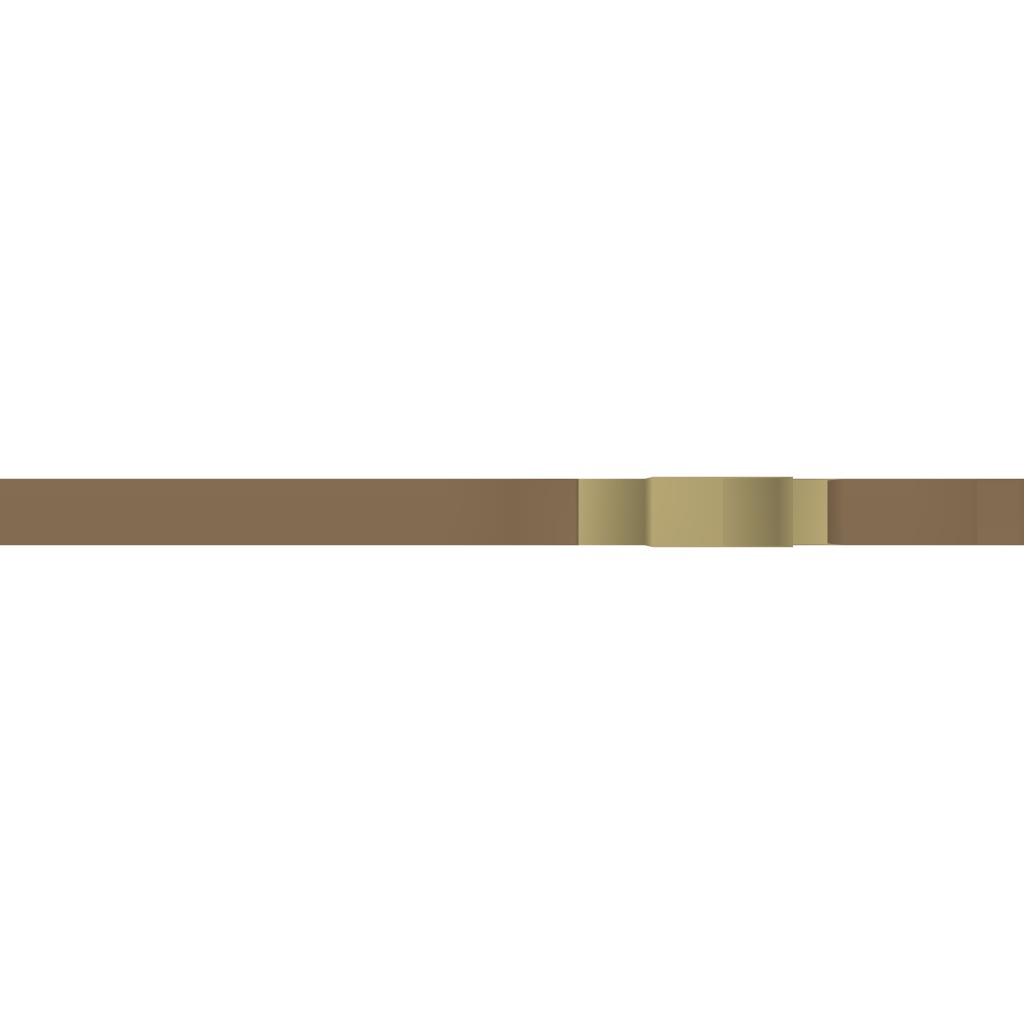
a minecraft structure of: Japanese style? Fishing hut